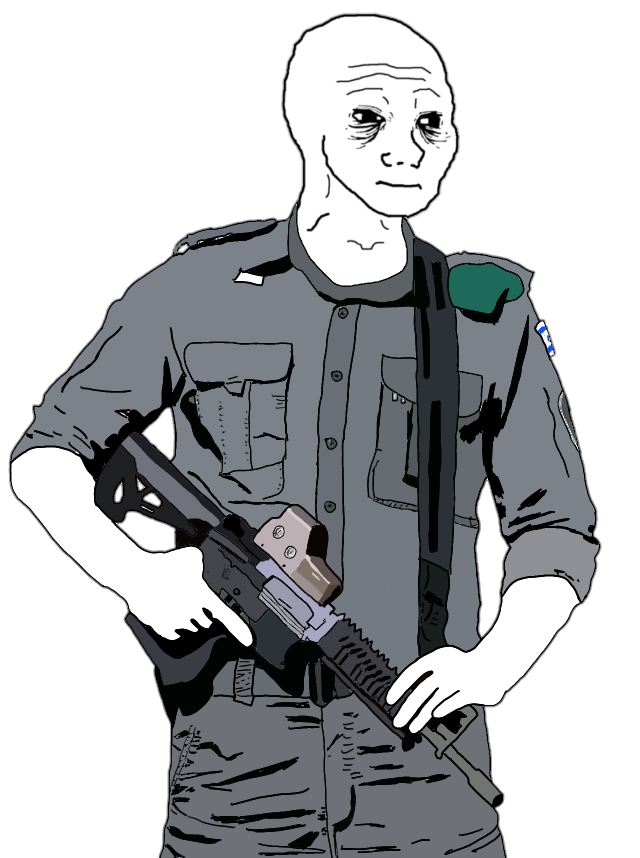
Label: 5_Doomer